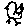
Label: bird